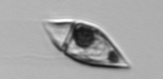
Label: Amphidinium